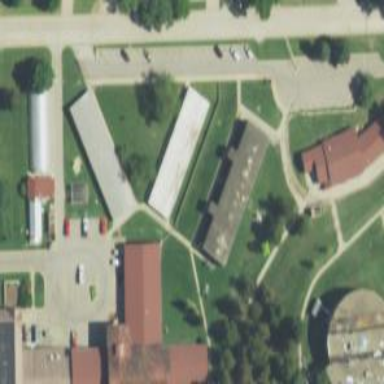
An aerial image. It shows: School building.